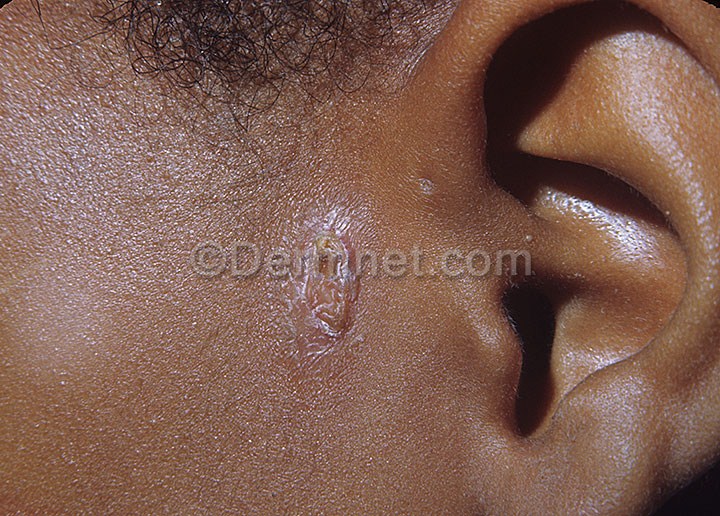
Disease: Seborrheic Keratoses and other Benign Tumors